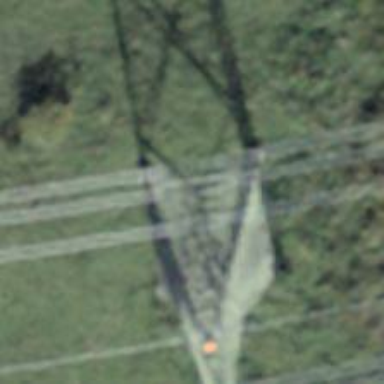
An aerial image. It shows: Power tower.